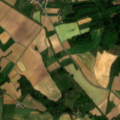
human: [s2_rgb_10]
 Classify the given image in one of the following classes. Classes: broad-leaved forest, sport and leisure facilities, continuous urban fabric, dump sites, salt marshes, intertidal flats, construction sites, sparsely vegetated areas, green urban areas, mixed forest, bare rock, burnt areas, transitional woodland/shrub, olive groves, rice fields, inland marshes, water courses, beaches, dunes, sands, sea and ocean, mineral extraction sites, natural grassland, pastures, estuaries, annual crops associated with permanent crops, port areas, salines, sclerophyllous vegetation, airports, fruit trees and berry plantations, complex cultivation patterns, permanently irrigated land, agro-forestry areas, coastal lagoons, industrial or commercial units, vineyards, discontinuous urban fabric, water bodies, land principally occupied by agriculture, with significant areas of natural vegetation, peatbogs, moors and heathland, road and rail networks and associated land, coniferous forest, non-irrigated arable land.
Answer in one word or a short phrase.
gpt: discontinuous urban fabric, non-irrigated arable land, complex cultivation patterns, land principally occupied by agriculture, with significant areas of natural vegetation, broad-leaved forest, mixed forest